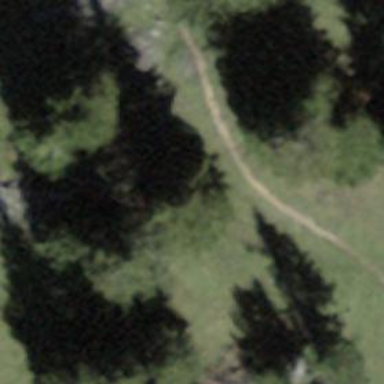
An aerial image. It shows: Path.